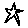
Label: star